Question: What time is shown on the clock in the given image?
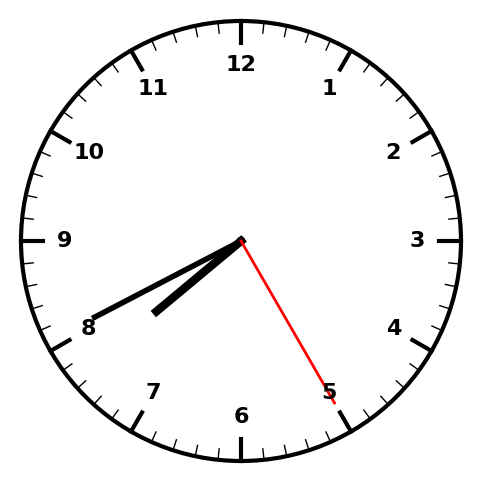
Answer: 07:40:25